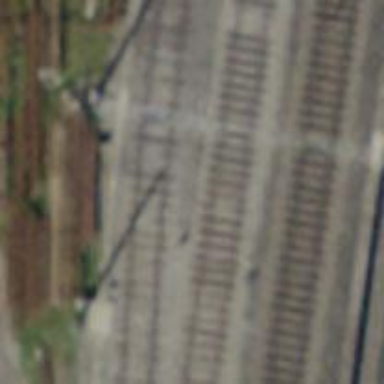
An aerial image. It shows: Siding railway line with electrified contact line for the trains.